Interaction volume radius: 5 \u00c5
Interaction volume height: 20 \u00c5
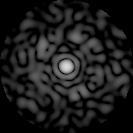
Disorder parameter: 0.8416